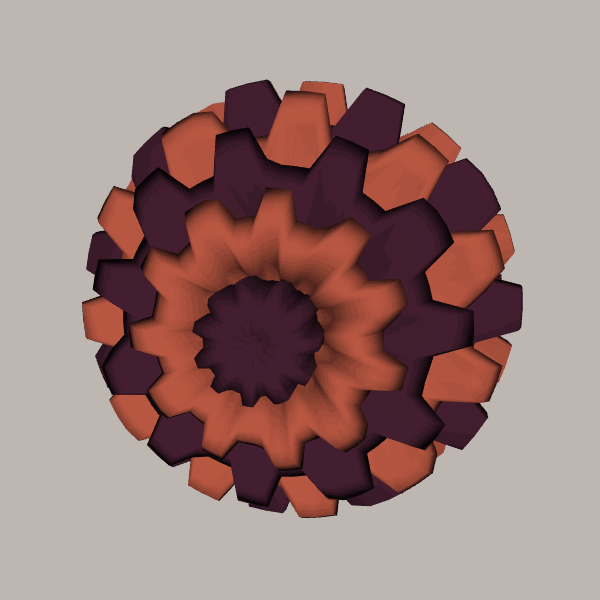
Background: light